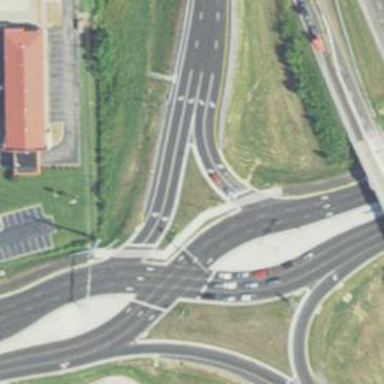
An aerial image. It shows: Motorway link at Diverging Diamond Interchange (DDI) junction.